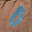
Label: 0